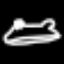
Label: frog